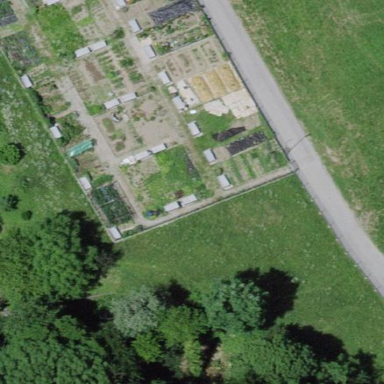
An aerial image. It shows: Area designated for allotments.